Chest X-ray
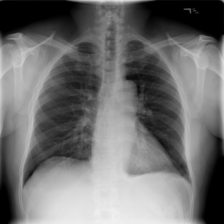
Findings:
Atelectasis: negative
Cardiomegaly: negative
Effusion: negative
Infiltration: negative
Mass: negative
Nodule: negative
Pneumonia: negative
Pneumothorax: negative
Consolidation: negative
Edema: negative
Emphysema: negative
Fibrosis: negative
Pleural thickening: negative
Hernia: negative